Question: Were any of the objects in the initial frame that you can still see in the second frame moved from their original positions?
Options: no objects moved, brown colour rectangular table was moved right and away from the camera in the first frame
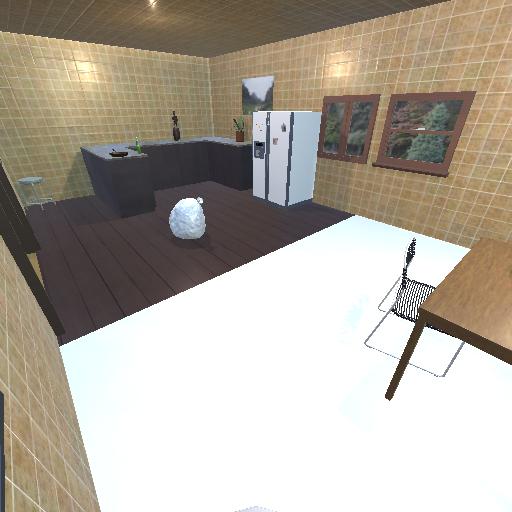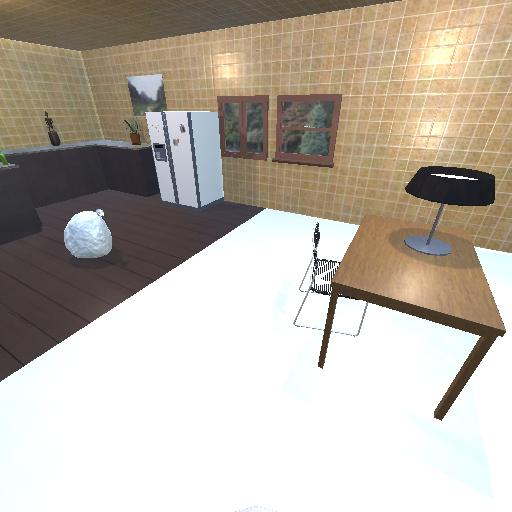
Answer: no objects moved